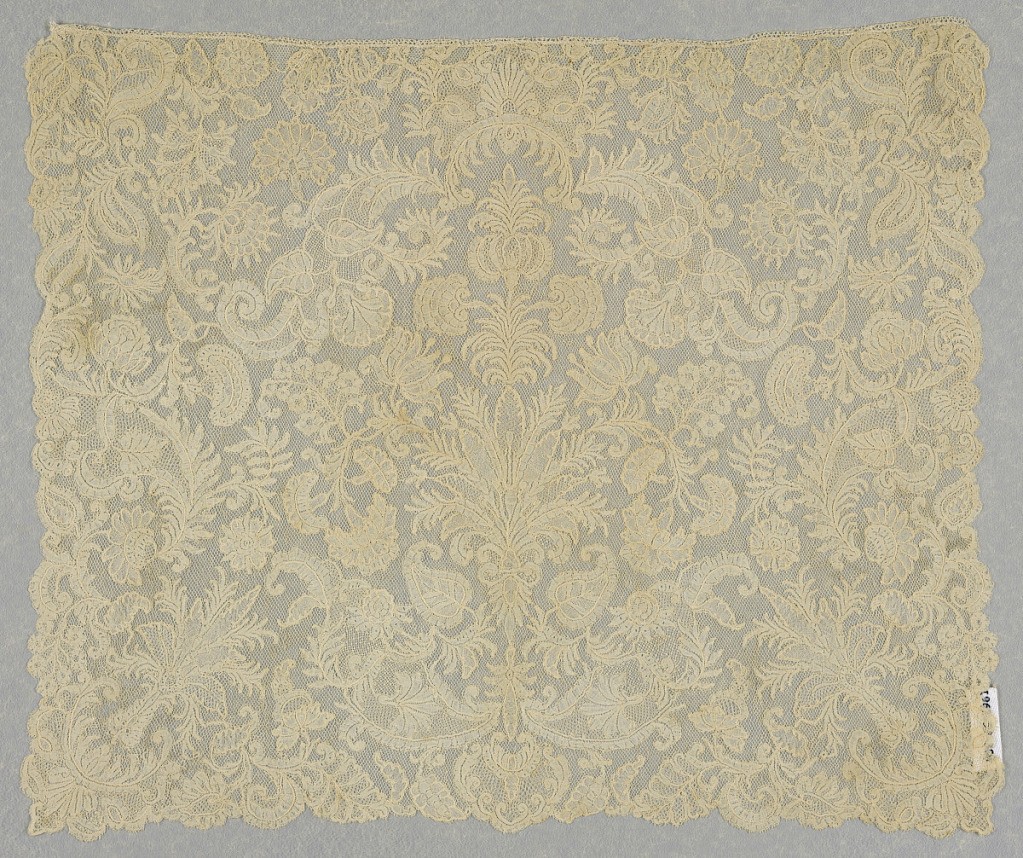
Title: Cravat end
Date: early 18th century
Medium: linen Technique: bobbin lace, Brussels style
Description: Symmetric floral all-over pattern. Fond: Droschel. Modes: St.Esprit avec rangs clairs, maille à cinq trous, portes.